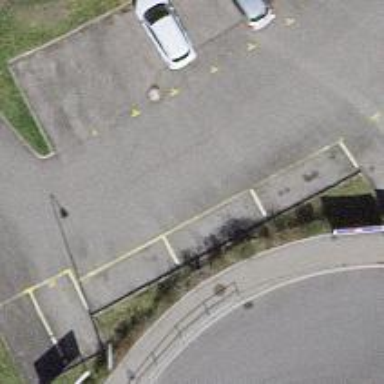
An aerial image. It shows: Road serving as parking aisle.